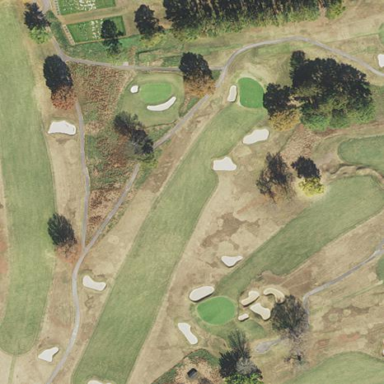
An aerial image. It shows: Grassy area designated as golf fairway.